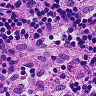
Metastatic tissue present: no